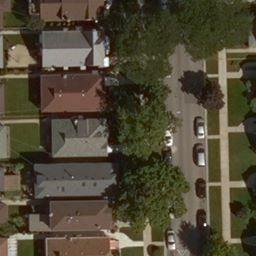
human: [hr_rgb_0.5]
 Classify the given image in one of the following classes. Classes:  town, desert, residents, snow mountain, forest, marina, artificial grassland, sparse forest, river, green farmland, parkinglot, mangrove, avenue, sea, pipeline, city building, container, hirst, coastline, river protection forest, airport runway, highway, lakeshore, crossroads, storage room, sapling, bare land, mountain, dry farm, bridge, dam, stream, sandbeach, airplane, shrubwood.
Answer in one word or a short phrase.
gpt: residents